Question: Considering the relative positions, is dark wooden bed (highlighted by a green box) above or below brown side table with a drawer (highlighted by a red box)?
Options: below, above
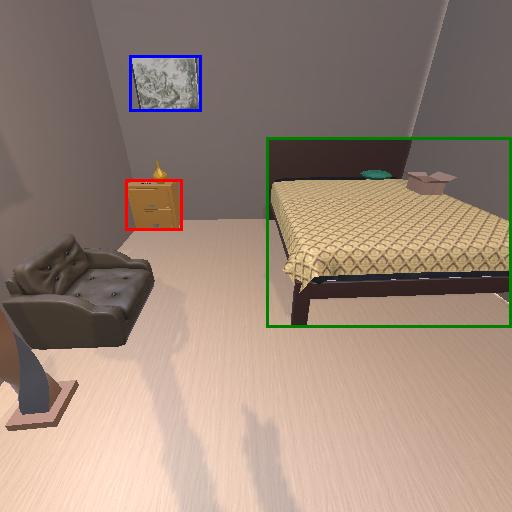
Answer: below